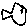
Label: fish